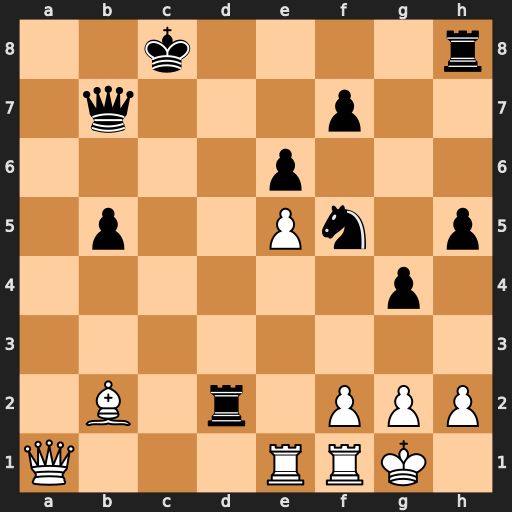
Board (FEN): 2k4r/1q3p2/4p3/1p2Pn1p/6p1/8/1B1r1PPP/Q3RRK1
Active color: w
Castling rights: -
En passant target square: -
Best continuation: Qc1+ Kb8 Qxd2